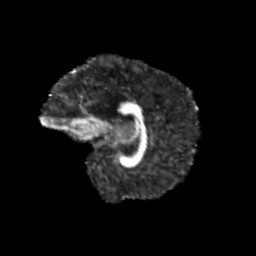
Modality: FA
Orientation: sagittal
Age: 12
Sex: female
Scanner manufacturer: siemens
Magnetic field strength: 3 T
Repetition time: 3.8 s
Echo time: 0.07 s